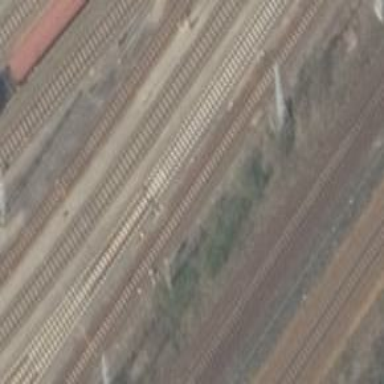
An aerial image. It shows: Railway switch.